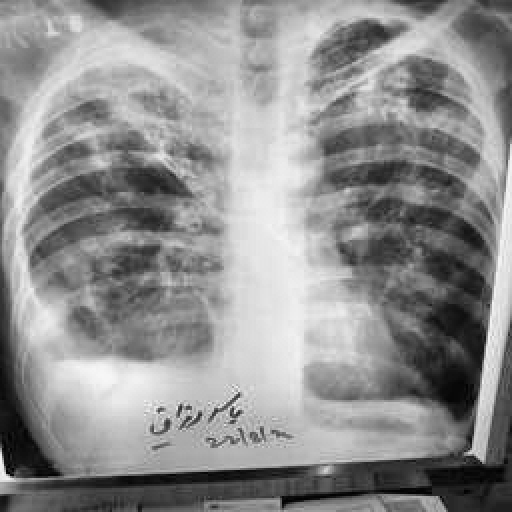
Finding: TUBERCULOSIS